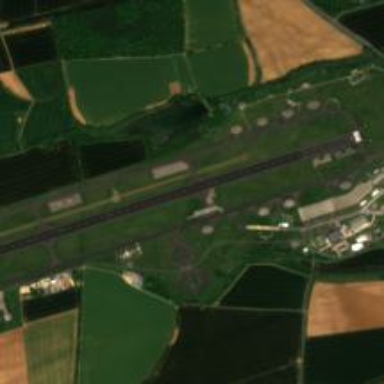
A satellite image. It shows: Runway at airport.